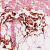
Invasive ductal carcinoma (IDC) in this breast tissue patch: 0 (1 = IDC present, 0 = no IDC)